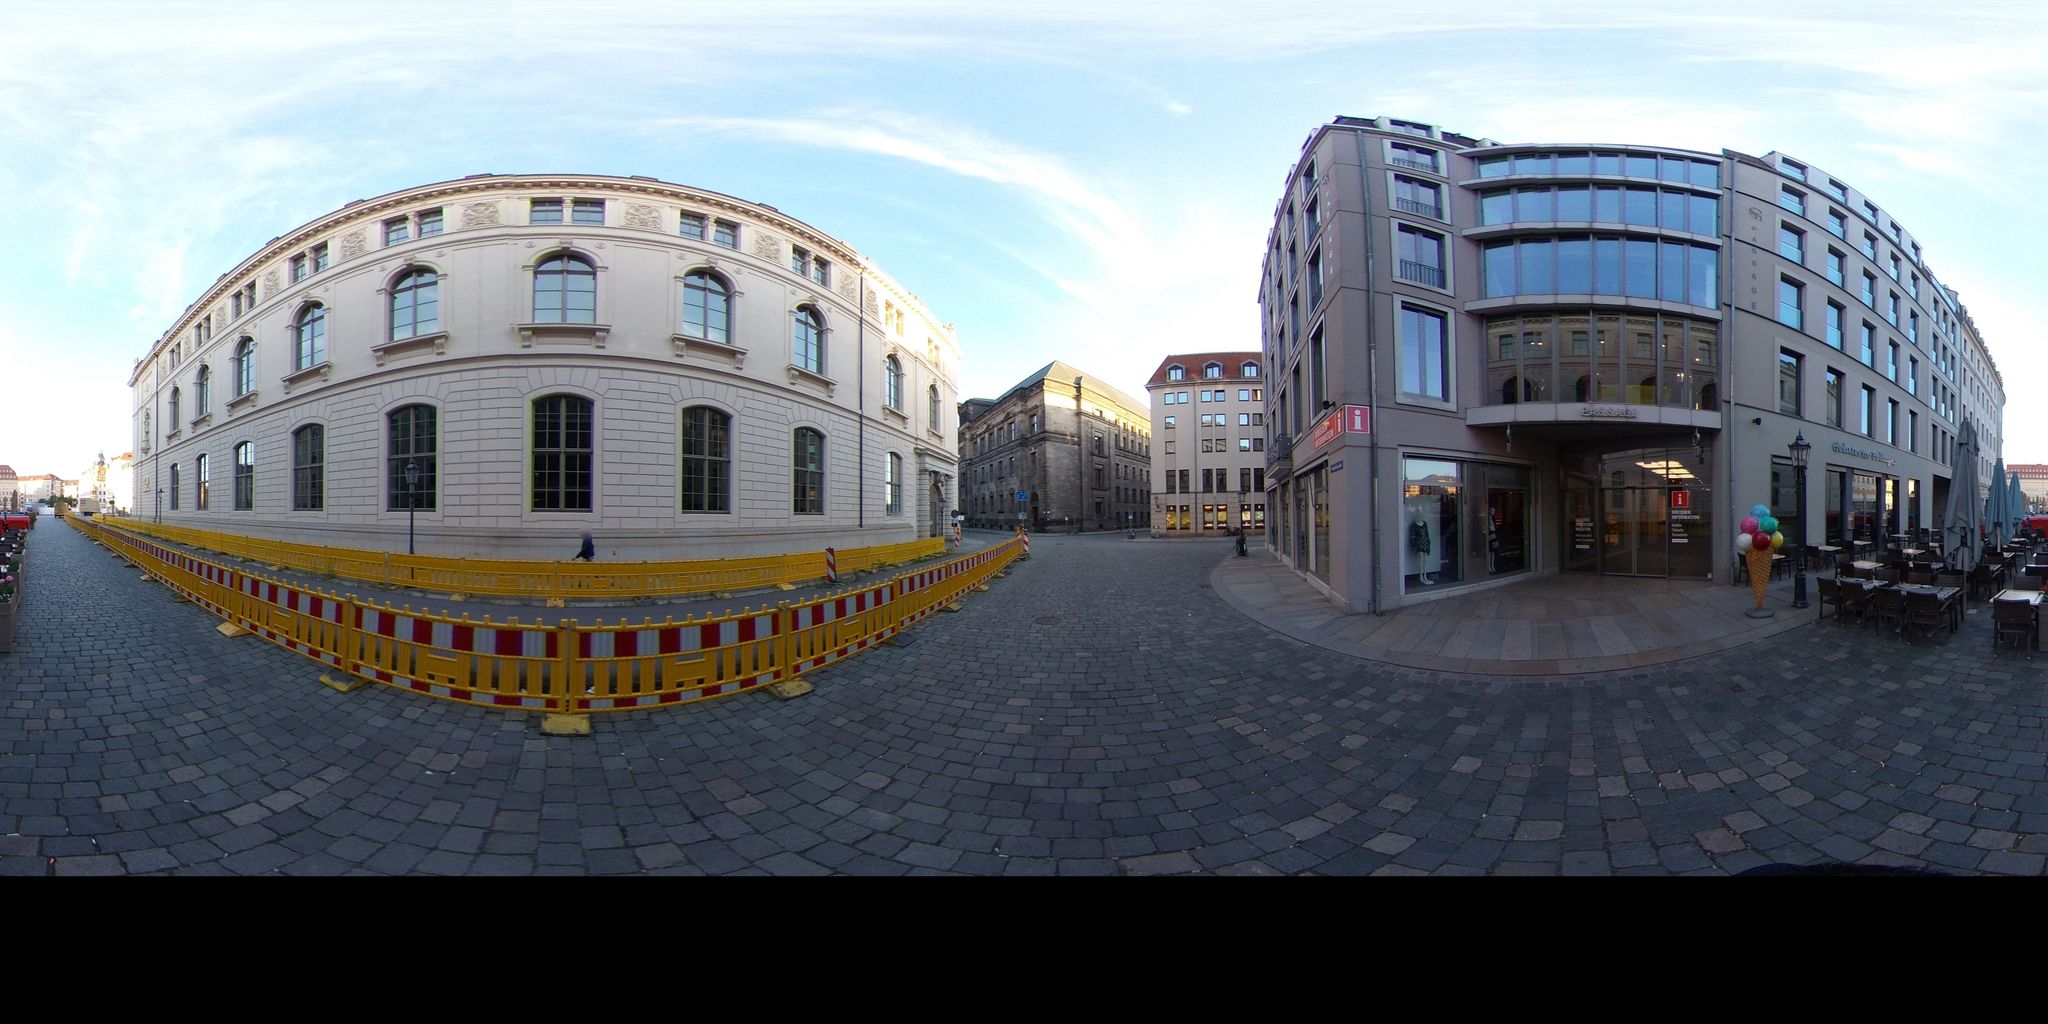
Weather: clear
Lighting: day
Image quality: good
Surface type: railway
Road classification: corridor, pedestrian
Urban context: urban centre
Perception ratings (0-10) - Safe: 5.79, Lively: 5.2, Beautiful: 4.36, Boring: 7.28, Depressing: 7.36, Wealthy: 0.99